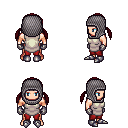
a pixel art fantasy rpg character, male body template, human, light skin, white tunic, red pants, brunette twin-tailed hairstyle, chain hood, metal gloves, metal boots, four views (front, back, left, right), 2x2 character sprite sheet, small pixel art, hard edges, no anti-aliasing